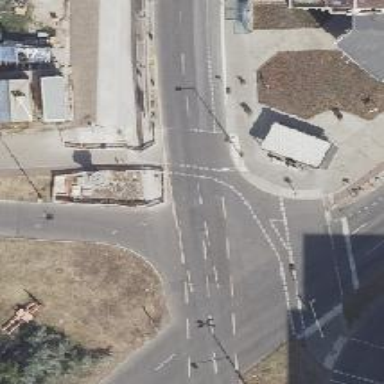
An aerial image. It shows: Asphalt footway with crossing controlled by traffic signals. The footway and cycleway surfaces are both asphalt.